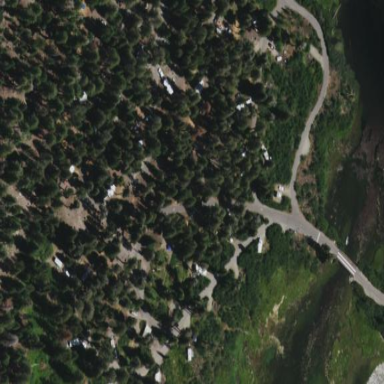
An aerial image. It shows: Campsite designated for tourism.